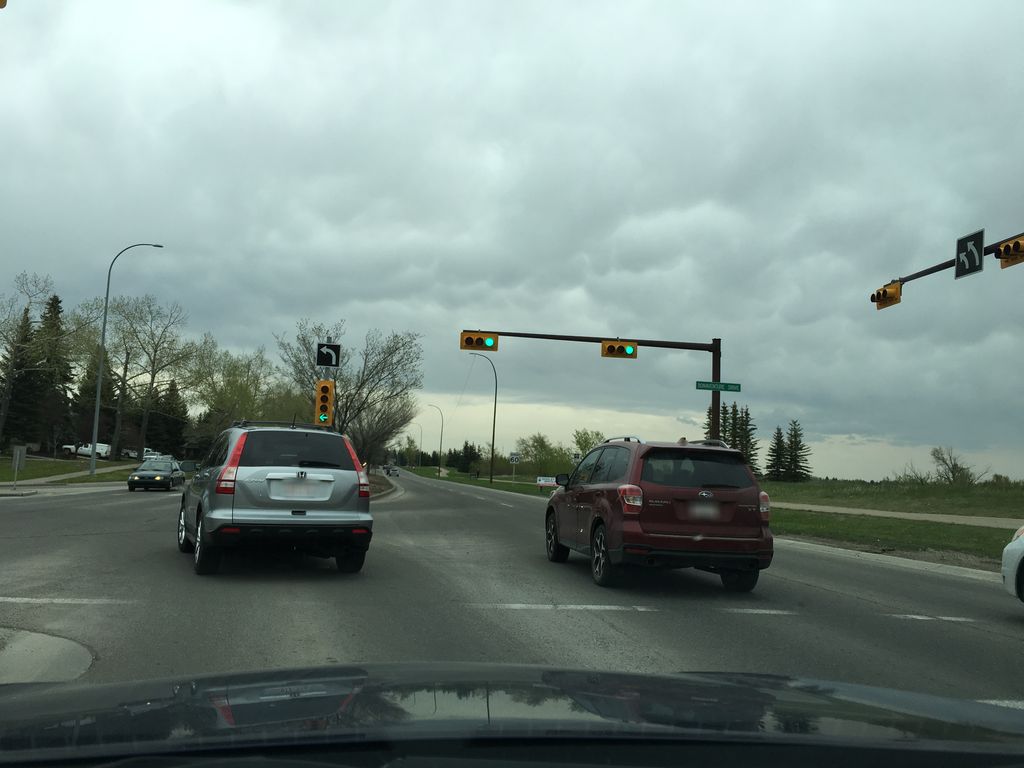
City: calgary